Aerial crown-view tile of a tropical tree (Barro Colorado Island, Panama), acquired 20250715:
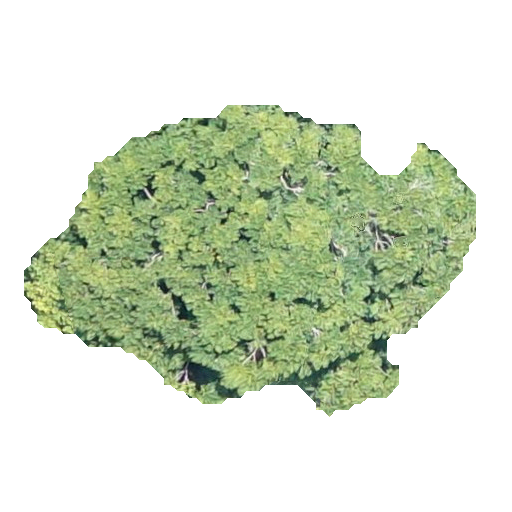
Species: Jacaranda copaia
GBIF accepted scientific name: Jacaranda copaia
Crown area: 140.006 m²